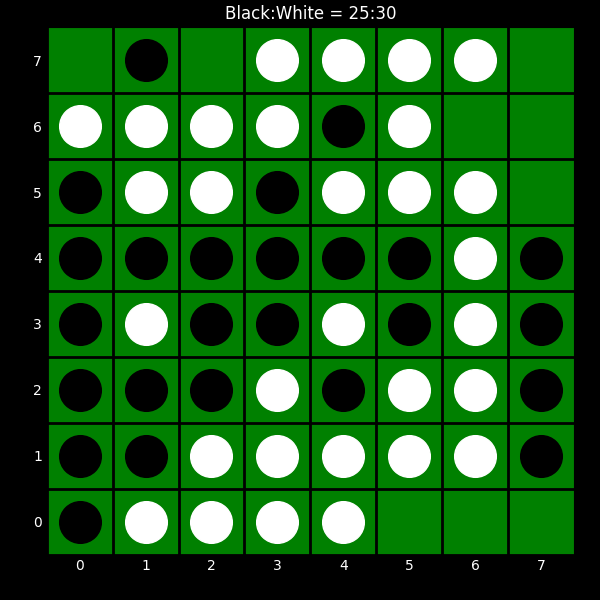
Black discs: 25
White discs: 30